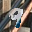
Label: 9